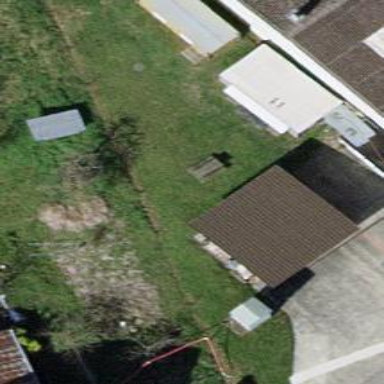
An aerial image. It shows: Garage.